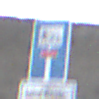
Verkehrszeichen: SackgasseRadverkehrFussgaengerDurchlaessig
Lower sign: HinweisGeaenderteVorfahrtVerkehrsfuehrungVerkehrsregelung3
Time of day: SunriseSunset
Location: Outdoor (Nature)
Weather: PartlyCloudy
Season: NotSpecified
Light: Natural